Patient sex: M
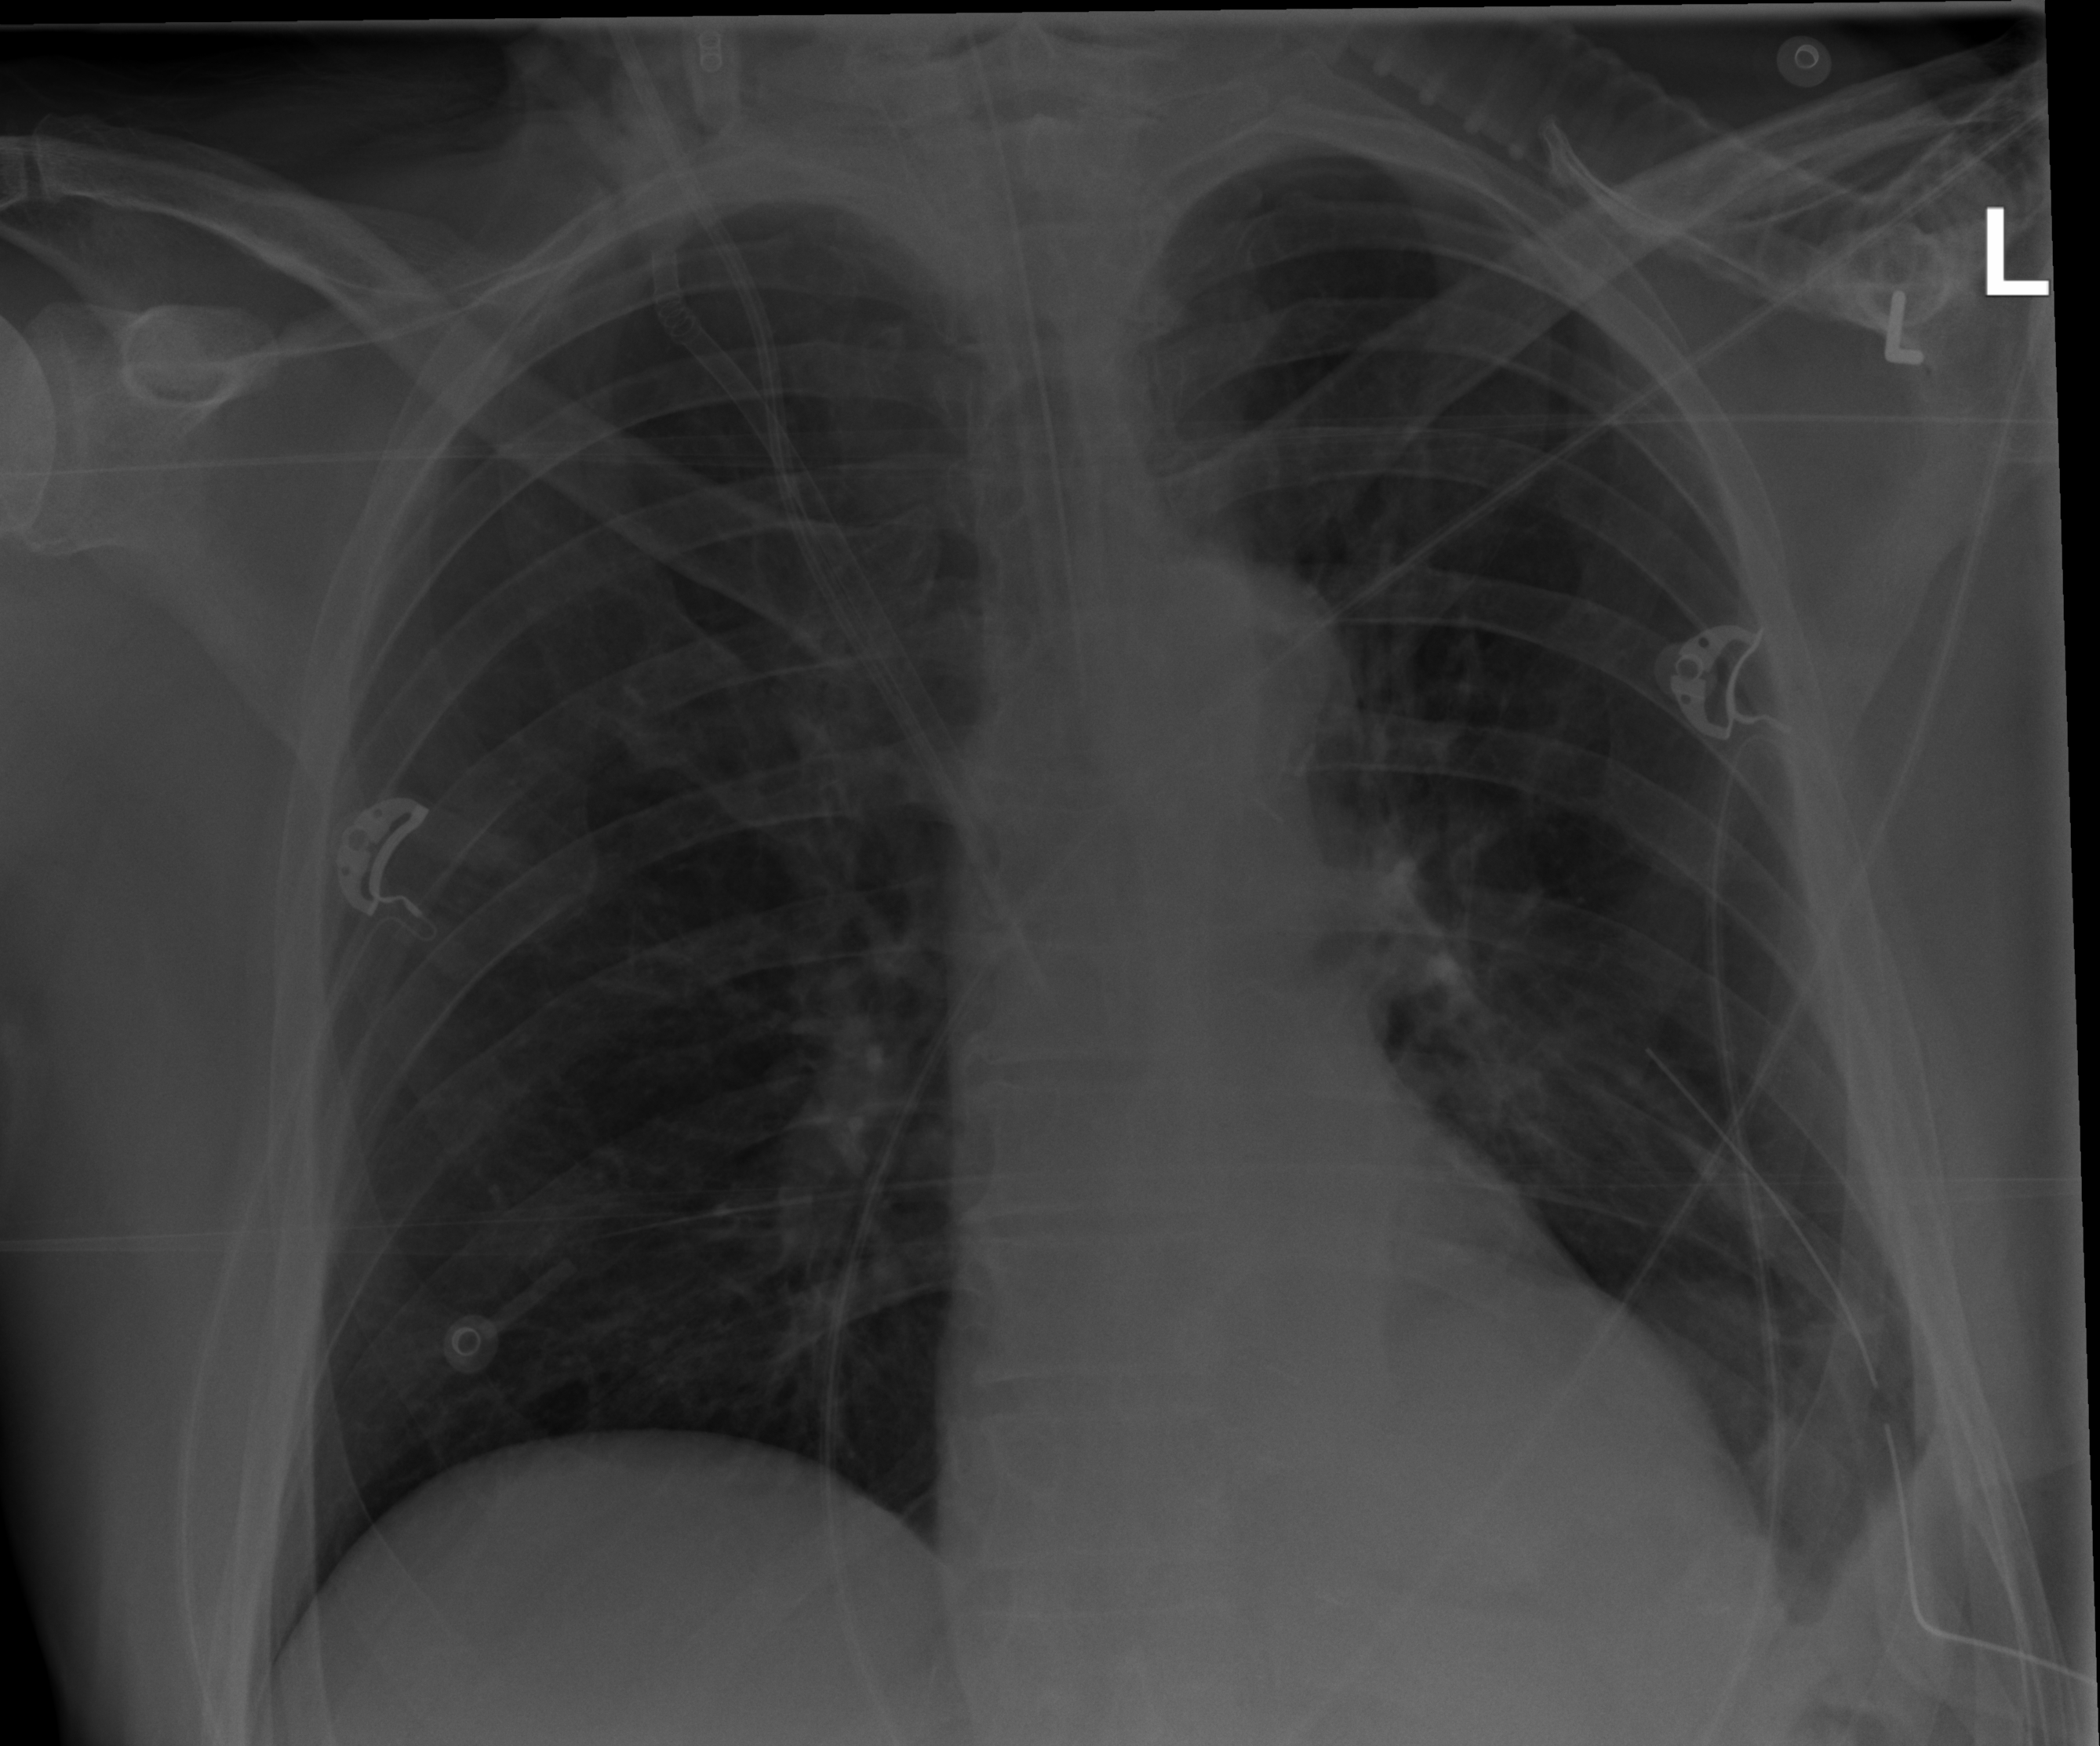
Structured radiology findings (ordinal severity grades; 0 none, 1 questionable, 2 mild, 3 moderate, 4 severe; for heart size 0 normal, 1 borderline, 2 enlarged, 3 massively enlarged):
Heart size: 0
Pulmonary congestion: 0
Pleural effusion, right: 0
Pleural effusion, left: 2
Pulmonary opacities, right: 0
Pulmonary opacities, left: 0
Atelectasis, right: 0
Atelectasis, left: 2